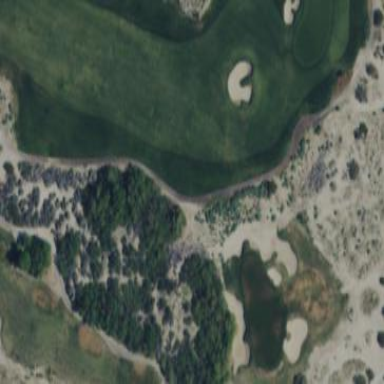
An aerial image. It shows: Golf tee on grassy land.